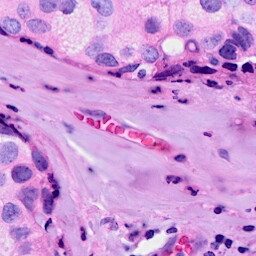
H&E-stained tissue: Breast